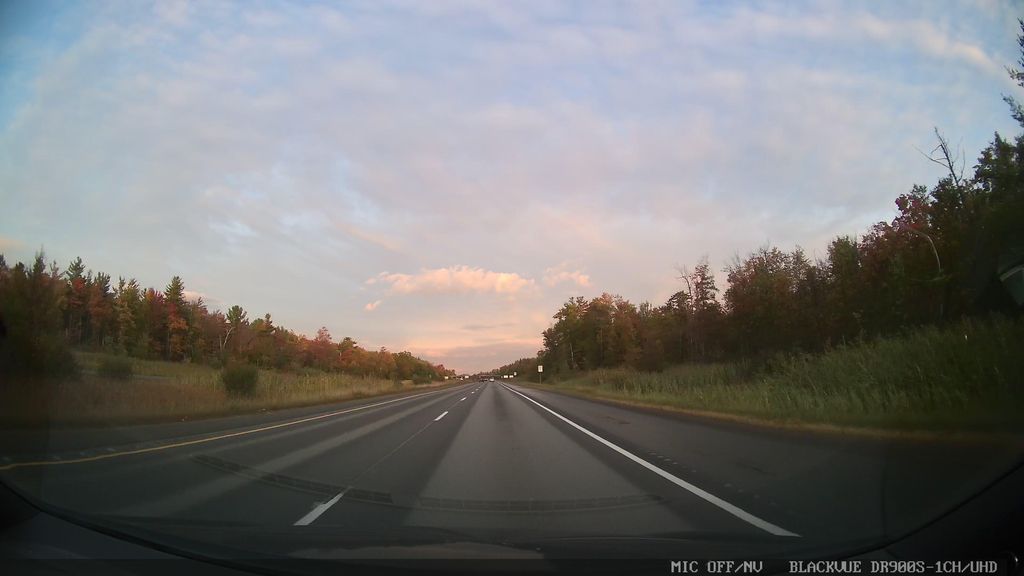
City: ottawa-gatineau